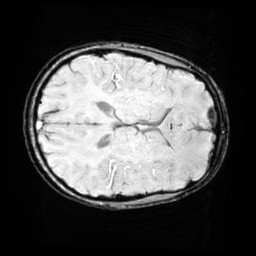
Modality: SWI
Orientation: axial
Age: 9
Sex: female
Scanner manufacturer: siemens
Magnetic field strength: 3 T
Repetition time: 0.027 s
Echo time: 0.02 s